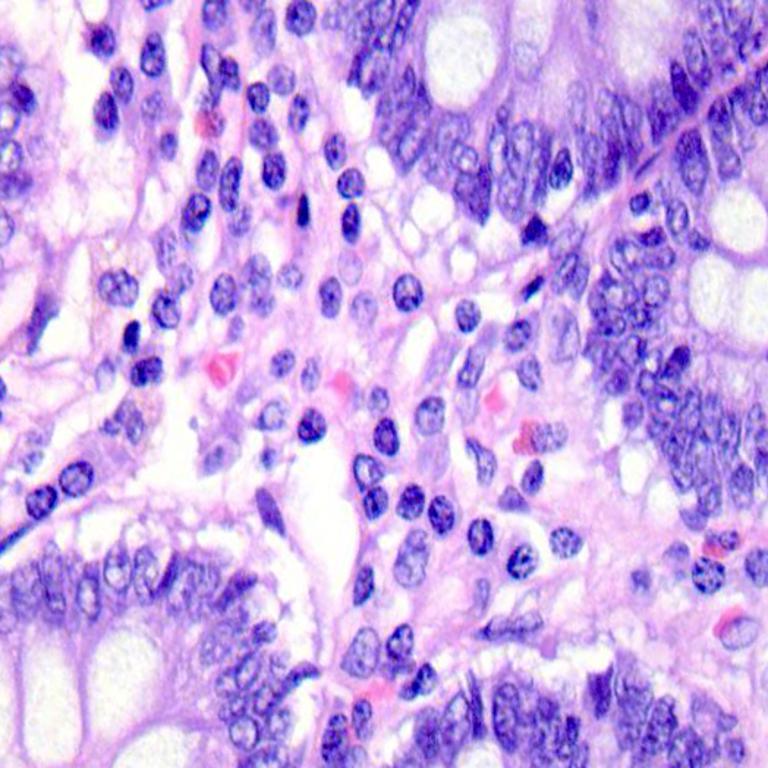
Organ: colon
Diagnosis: benign